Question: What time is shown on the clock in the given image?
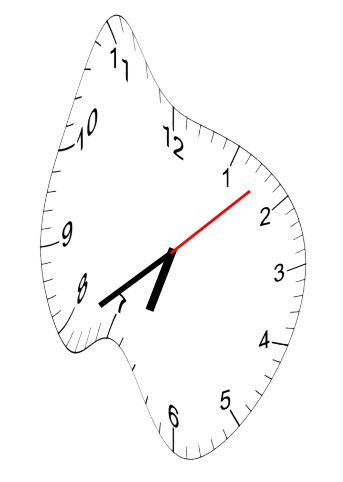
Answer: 06:39:08